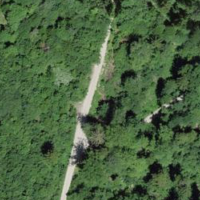
EUNIS habitat code: 44
Species observed at this site:
Sambucus racemosa